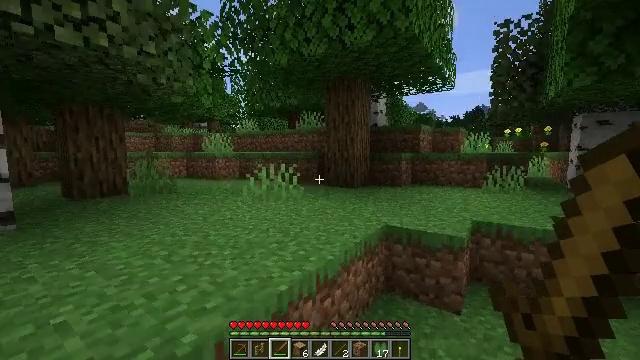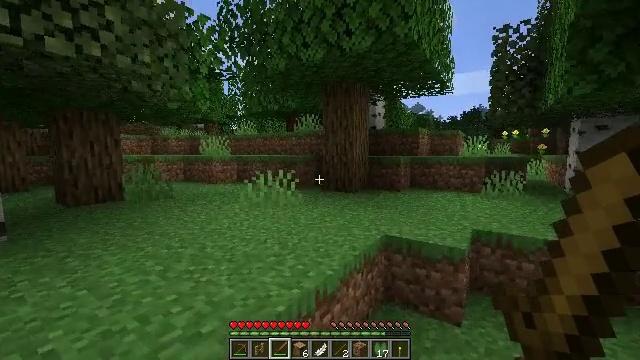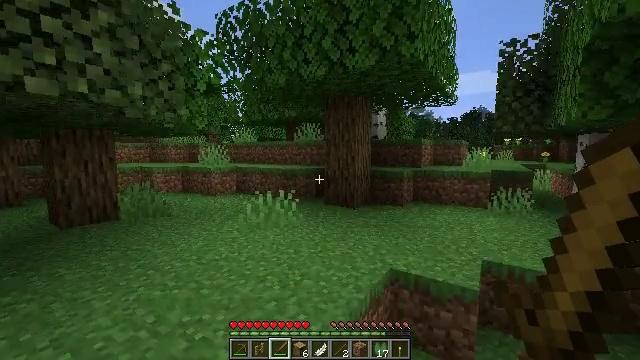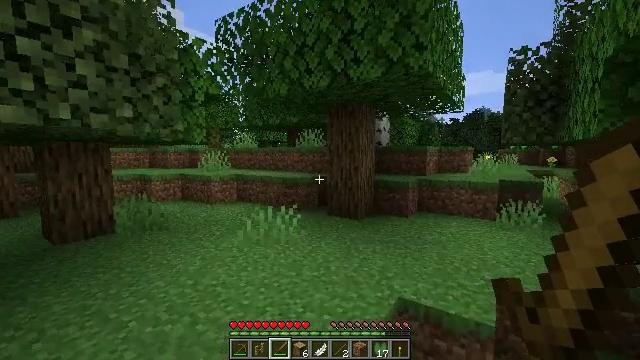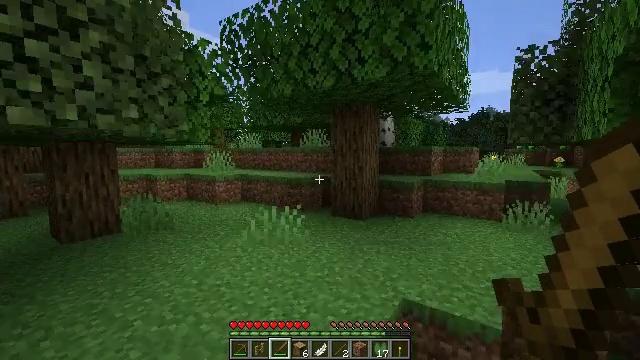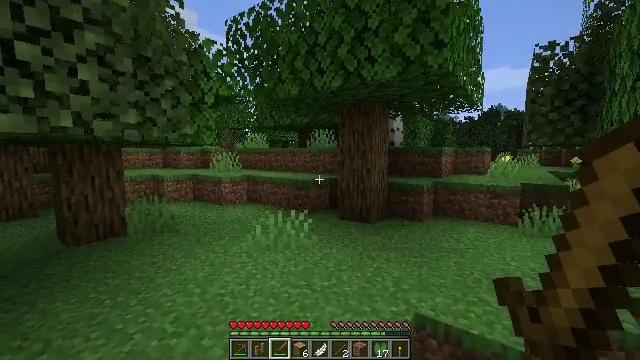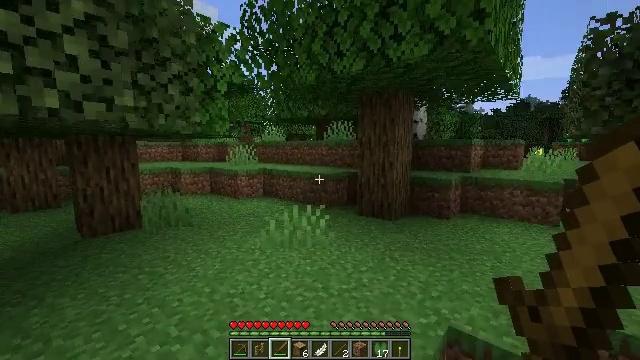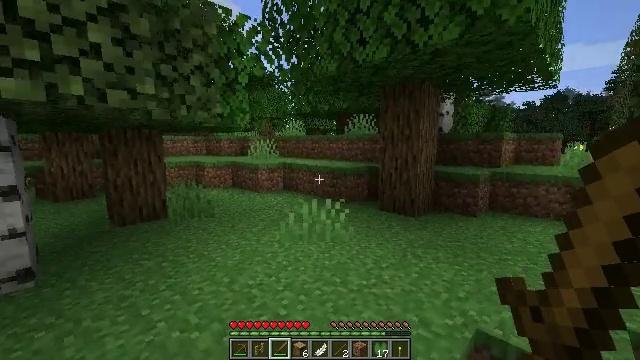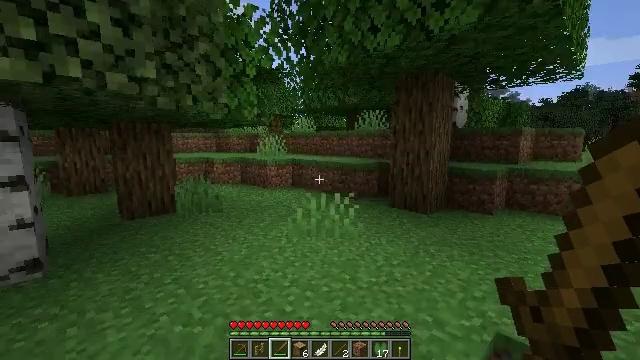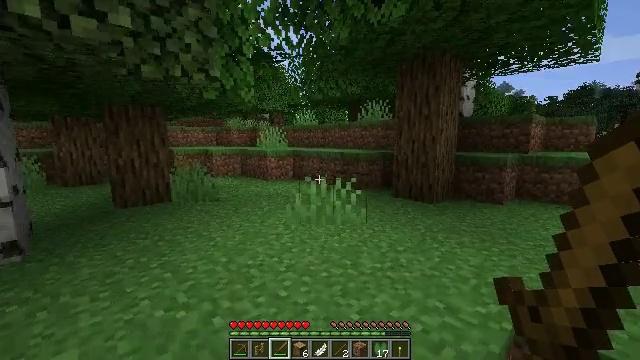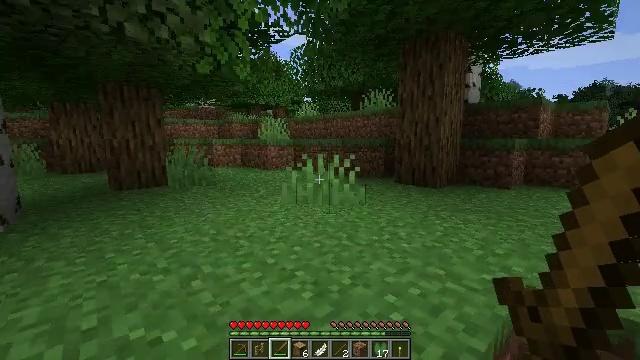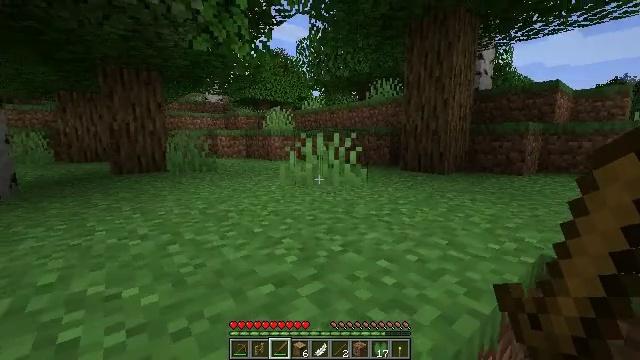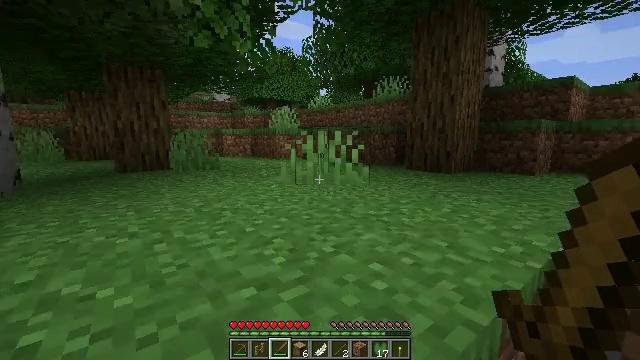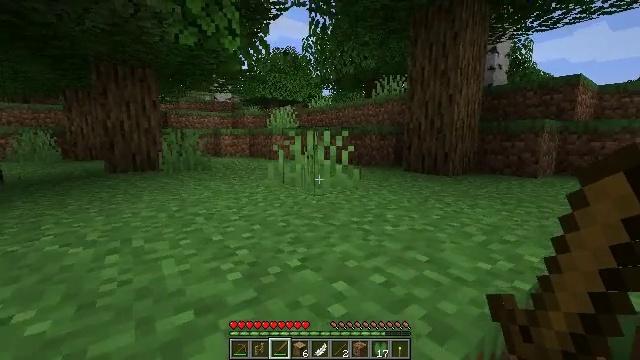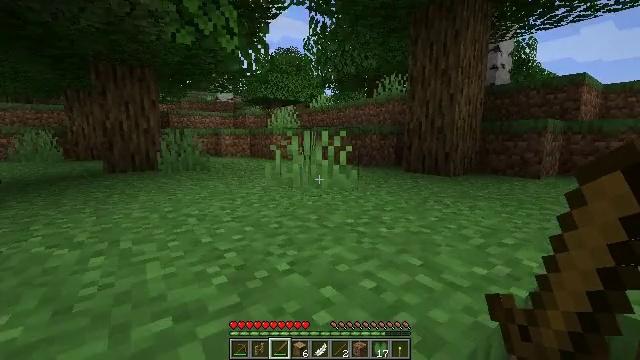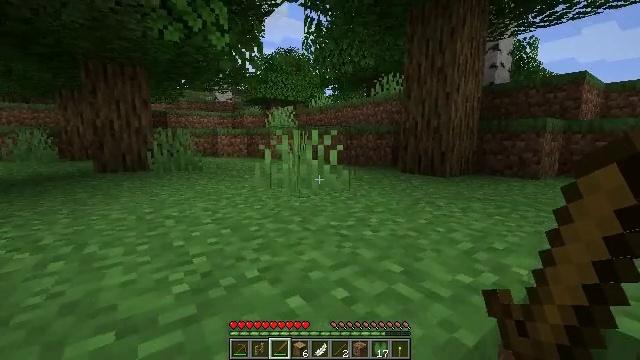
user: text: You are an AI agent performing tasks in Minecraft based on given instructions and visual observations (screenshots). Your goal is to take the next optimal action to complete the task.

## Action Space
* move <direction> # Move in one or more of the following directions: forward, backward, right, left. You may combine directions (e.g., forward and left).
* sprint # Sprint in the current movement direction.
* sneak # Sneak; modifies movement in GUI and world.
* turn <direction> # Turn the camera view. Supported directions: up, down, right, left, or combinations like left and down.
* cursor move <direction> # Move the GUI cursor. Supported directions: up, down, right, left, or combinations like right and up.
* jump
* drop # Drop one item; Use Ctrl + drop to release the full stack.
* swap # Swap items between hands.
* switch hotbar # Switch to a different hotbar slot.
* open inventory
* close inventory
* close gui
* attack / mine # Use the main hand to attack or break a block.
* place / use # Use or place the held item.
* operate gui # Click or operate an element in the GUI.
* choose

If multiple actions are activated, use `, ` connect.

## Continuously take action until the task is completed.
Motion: motion action
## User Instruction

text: Break the sugar cane.
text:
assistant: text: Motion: move forward, jump
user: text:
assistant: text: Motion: move forward, jump
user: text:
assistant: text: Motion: move forward, jump
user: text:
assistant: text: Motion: move forward, jump
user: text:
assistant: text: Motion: move forward, turn left, jump
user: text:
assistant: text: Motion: move forward, turn left and down
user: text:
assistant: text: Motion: move forward, turn left
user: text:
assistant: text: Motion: move forward, turn left, jump
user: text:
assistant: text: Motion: move forward, jump
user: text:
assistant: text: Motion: move forward, turn left, jump
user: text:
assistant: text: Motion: move forward, turn left, jump
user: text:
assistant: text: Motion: move forward, turn left
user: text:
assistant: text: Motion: move forward, turn left
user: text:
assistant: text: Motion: move forward
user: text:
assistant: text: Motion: move forward
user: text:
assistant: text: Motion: move forward
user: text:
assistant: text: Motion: move forward
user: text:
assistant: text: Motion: move forward
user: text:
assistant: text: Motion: move forward
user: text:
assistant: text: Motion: move forward
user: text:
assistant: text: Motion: move forward, jump
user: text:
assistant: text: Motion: move forward, turn left, jump
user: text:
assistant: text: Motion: move forward, turn left, jump
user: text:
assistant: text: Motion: move forward, turn left, jump
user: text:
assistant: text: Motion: move forward, turn left
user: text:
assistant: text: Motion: move forward
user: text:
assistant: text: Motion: move forward
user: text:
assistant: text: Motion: move forward
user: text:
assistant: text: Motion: move forward
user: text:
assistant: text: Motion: move forward